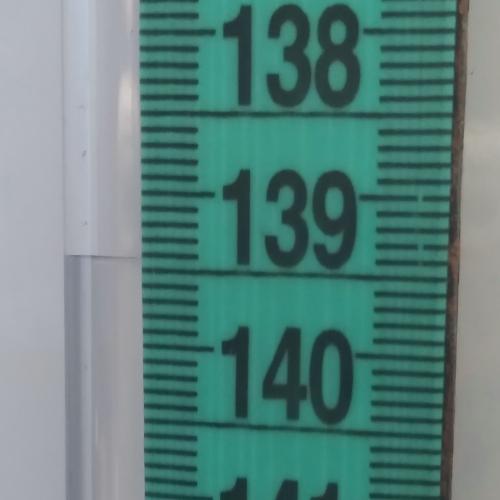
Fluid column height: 139.4 cm